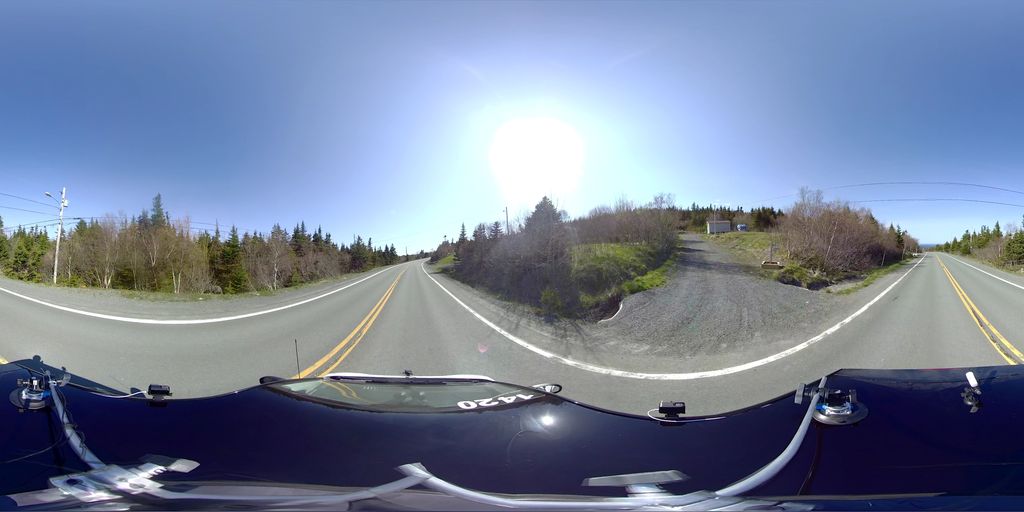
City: st_johns